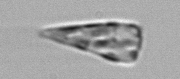
Label: Licmophora